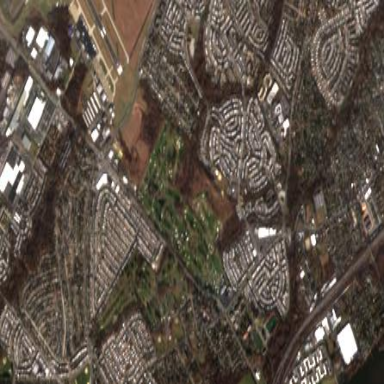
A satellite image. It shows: Golf course surrounded by greenery.